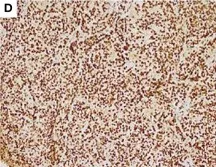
(D) INI-1: Nucleus positive (HE 400x.
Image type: pathology (immunostaining)